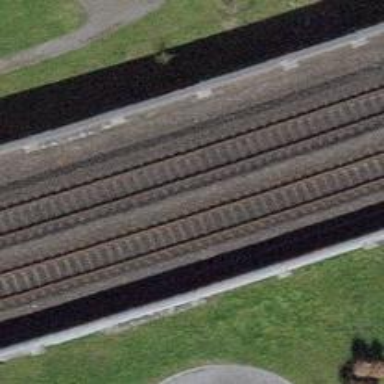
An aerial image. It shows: Single railway track with electrified contact line.